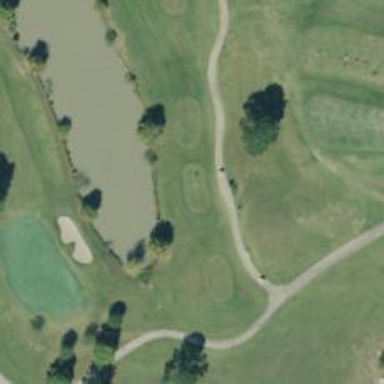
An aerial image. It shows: Golf tee.